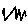
Label: zigzag